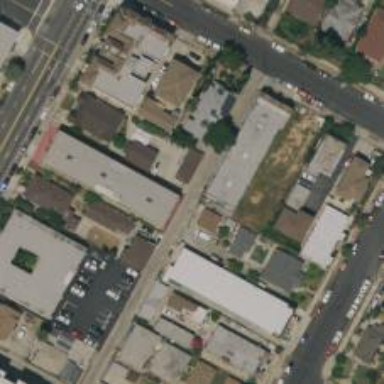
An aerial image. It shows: Alley classified as service road.